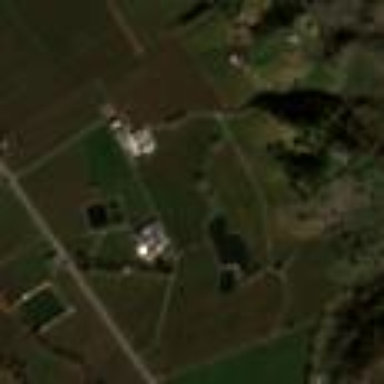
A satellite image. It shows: Vineyard where grapes are grown.